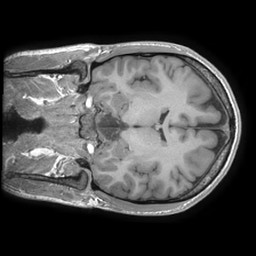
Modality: T1w
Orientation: coronal
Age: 26
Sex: male
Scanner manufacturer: ge
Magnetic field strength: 3 T
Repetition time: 0.007276 s
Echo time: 0.002812 s